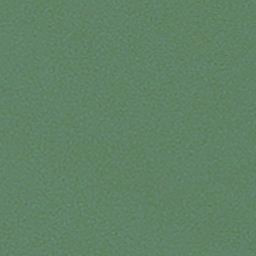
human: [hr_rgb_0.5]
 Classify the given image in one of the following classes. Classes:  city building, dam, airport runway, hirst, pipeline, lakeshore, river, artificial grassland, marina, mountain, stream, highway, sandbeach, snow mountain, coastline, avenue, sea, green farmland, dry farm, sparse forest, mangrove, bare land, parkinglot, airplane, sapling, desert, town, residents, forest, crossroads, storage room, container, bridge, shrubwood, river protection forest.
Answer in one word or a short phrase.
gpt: sea